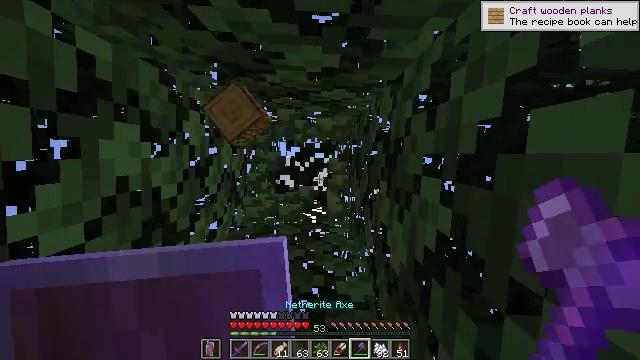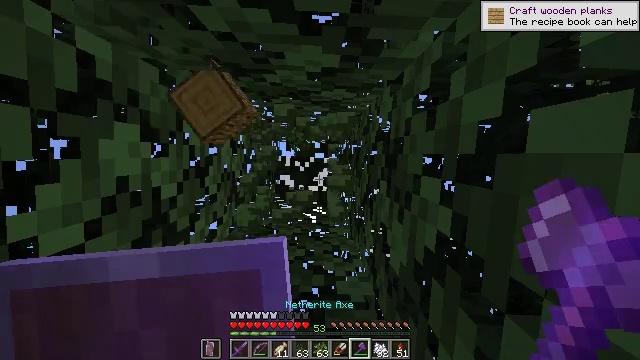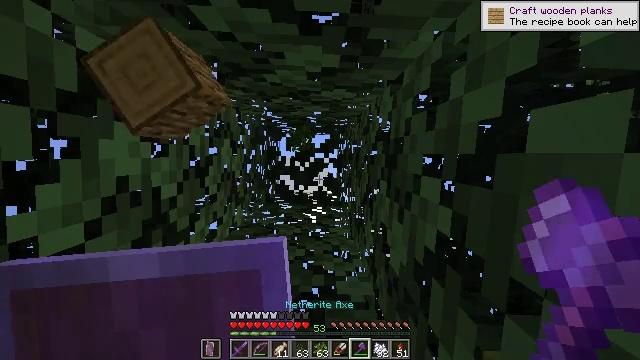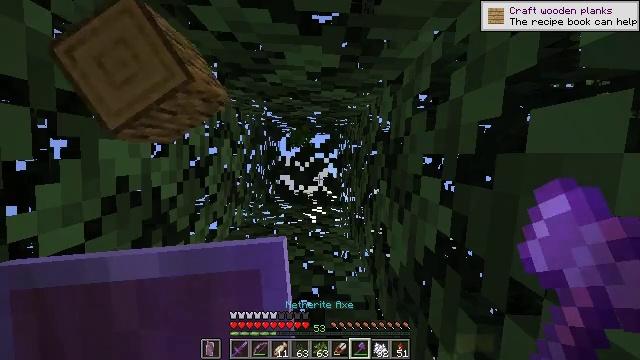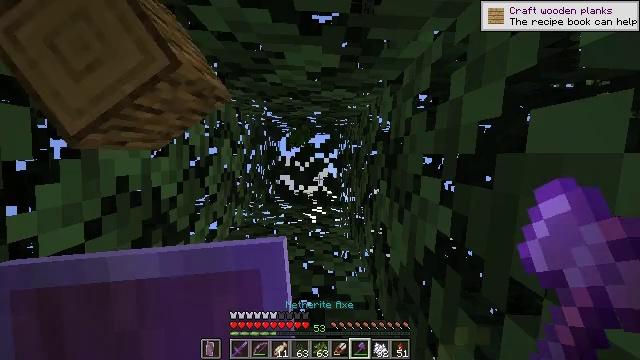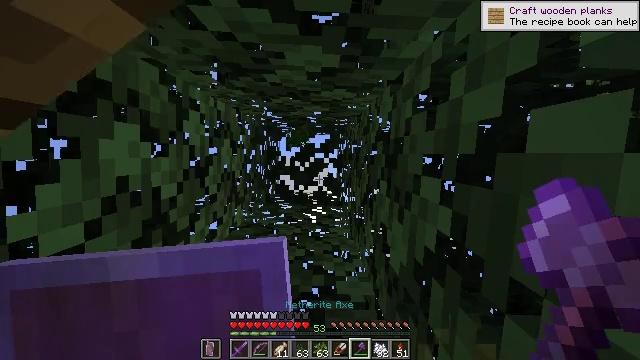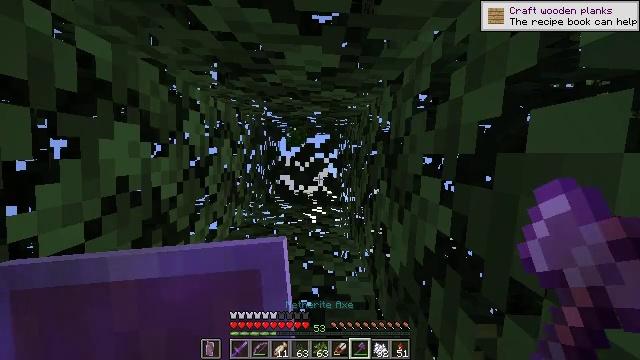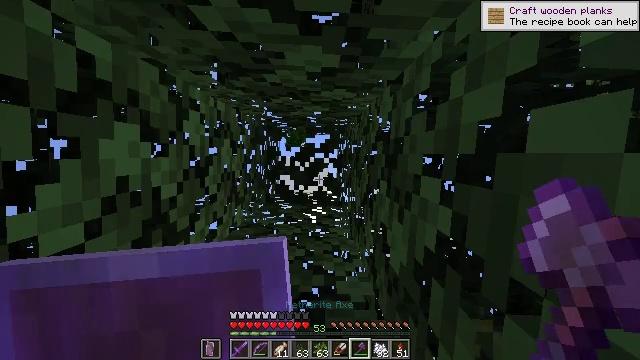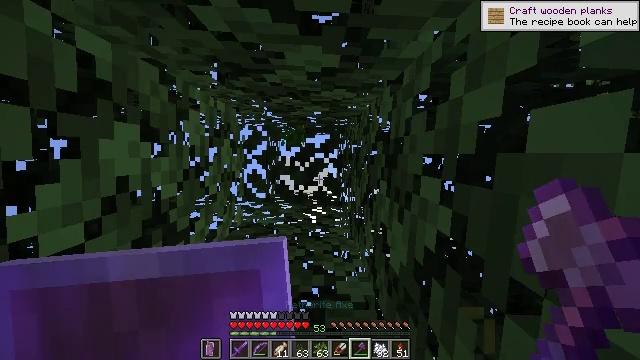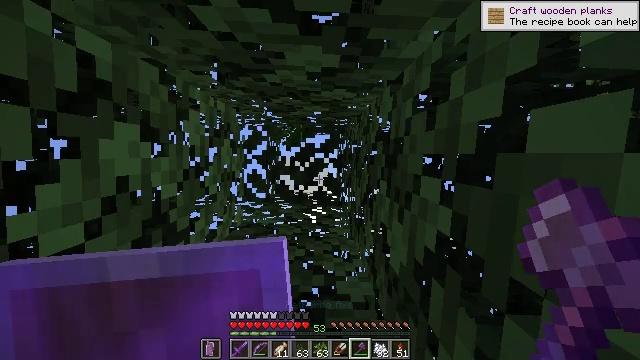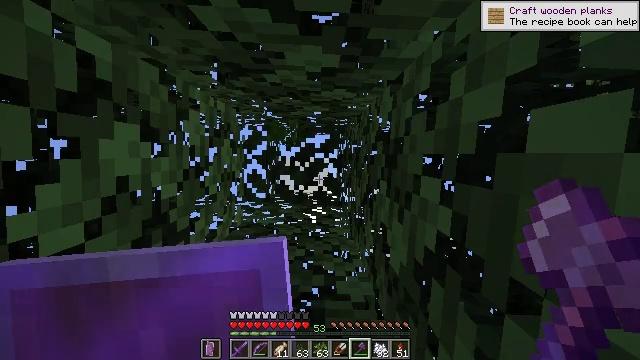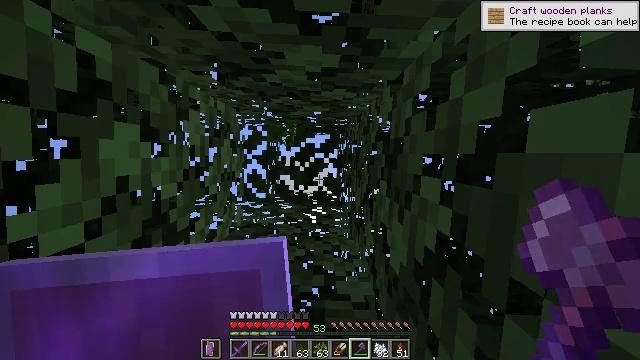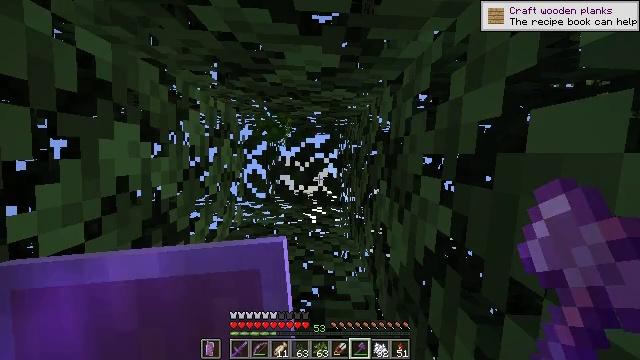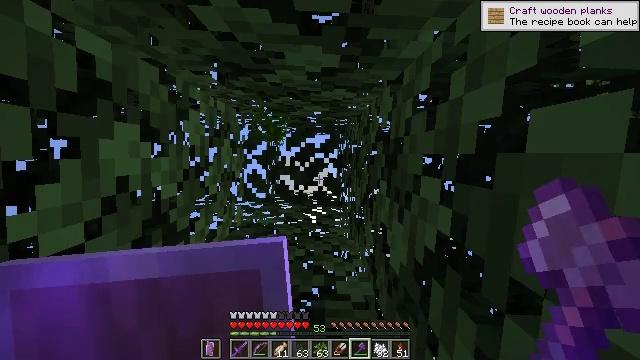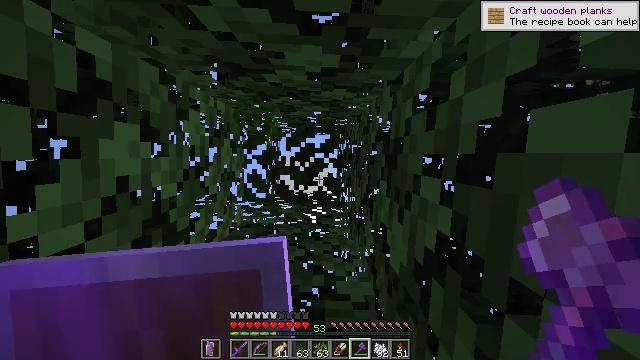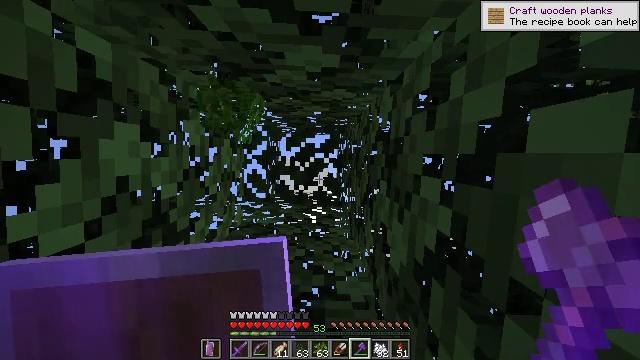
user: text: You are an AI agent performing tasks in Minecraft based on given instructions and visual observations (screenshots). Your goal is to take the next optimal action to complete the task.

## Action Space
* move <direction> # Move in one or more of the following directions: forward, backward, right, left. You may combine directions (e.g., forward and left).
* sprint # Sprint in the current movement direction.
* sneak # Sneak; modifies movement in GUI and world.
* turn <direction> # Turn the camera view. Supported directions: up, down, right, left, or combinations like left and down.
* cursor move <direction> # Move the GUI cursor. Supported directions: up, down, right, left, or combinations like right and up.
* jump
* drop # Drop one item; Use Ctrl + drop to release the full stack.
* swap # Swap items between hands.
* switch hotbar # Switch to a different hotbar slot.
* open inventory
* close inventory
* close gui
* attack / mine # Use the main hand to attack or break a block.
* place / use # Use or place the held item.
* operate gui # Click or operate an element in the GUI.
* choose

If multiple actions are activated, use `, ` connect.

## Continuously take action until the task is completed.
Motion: motion action
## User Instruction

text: Gather grass by holding the left mouse button.
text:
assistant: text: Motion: no_op
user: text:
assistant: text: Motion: no_op
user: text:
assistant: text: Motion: no_op
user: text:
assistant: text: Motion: no_op
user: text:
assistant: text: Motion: no_op
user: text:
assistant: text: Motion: no_op
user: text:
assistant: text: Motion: no_op
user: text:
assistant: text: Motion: no_op
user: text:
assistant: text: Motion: no_op
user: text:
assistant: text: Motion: no_op
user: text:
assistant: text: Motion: no_op
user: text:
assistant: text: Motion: no_op
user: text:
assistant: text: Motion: no_op
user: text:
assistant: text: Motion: no_op
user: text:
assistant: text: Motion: no_op
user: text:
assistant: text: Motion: no_op
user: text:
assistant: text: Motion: no_op
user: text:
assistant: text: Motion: no_op
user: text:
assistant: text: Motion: no_op
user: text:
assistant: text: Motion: no_op
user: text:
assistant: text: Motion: turn right and down
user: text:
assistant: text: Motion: turn right and down
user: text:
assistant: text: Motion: turn right and down
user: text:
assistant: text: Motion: turn right and down
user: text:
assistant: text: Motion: move forward, turn down
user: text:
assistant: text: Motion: move forward, turn left and down
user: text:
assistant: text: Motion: move forward
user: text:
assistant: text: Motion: move forward
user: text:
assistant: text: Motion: move forward, turn left and down
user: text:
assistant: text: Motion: move forward